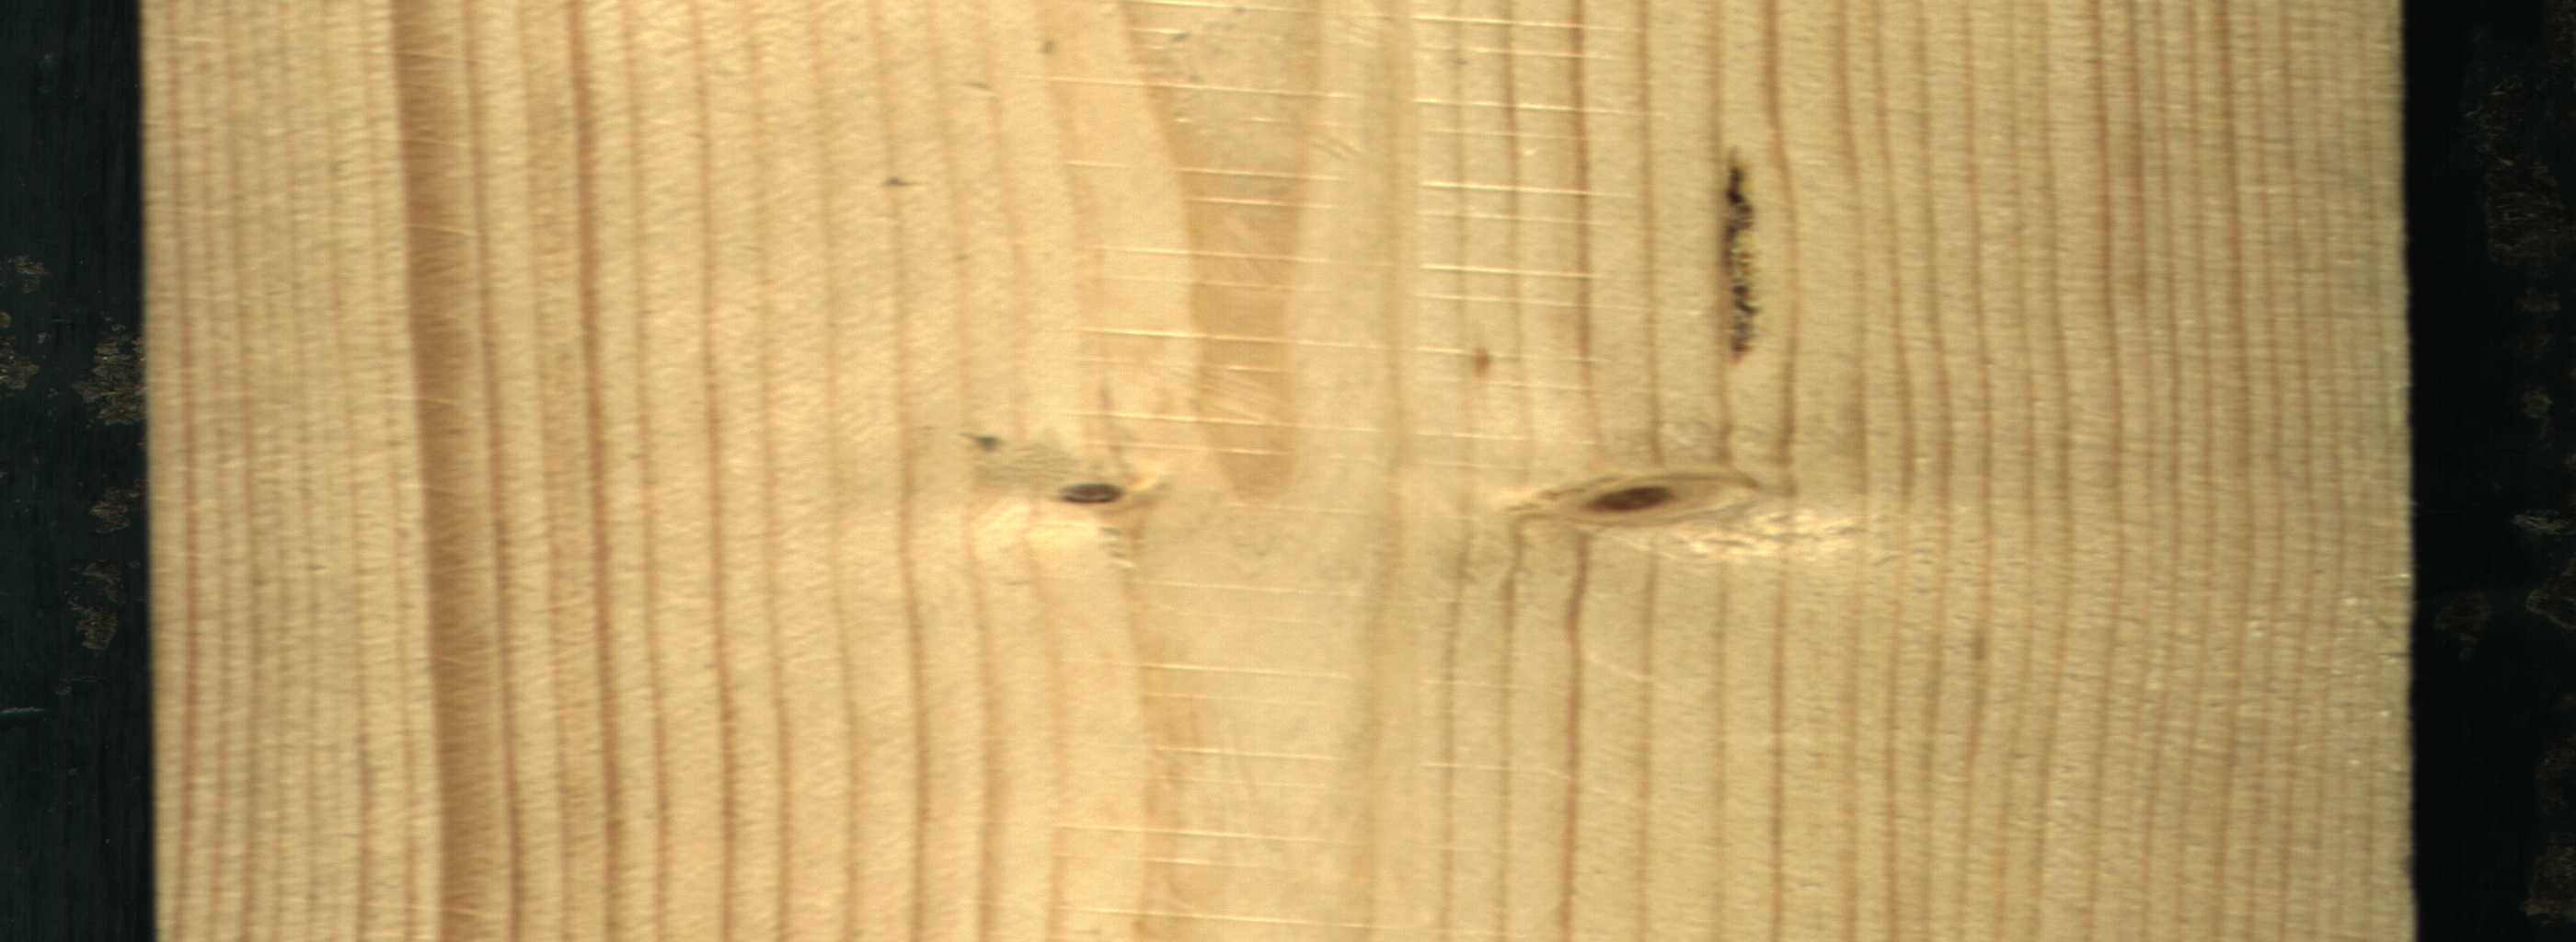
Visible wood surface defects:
resin
Live_Knot
Live_Knot